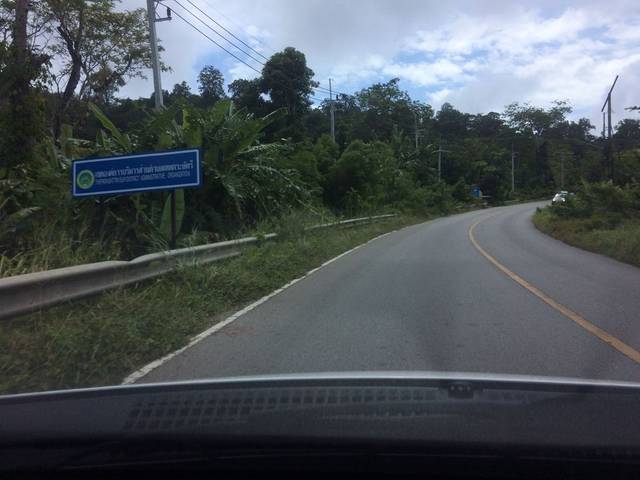
Region: Thailand
Coordinates: 8.086, 98.367